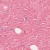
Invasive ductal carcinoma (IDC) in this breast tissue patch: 0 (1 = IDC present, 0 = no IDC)